Question: '''
Mat dst;
dst=dst.zeros(frame.cols,frame.rows,frame.type());
if(Found){
Mat mmat;
mmat.create(3,3,CV_32FC1);
mmat=getPerspectiveTransform(templPoints,imgPoints);
cout<< mmat<<endl<<endl;
warpPerspective(frame,dst,Homo,dst.size(),INTER_LINEAR );
imshow("out",dst);
}
'''

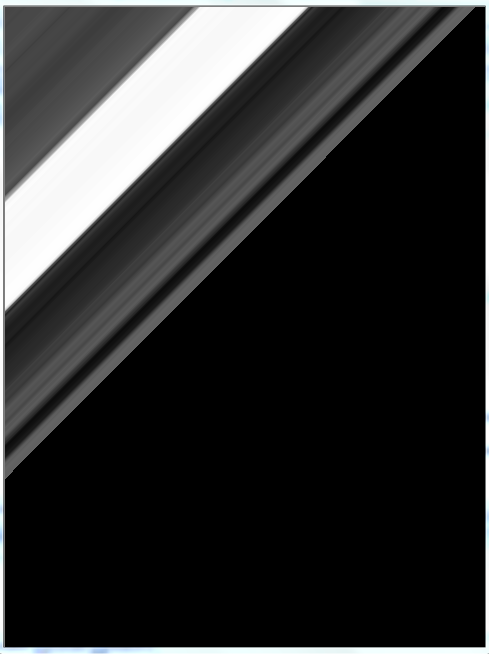
Answer: The image you are seeing is usually the result of sending the source points into 'getPerspectiveTransform' in the wrong order. This means that the points are crossing each other and triangular shapes will appear. Check the order of the points and make sure they match the order of the destination points.